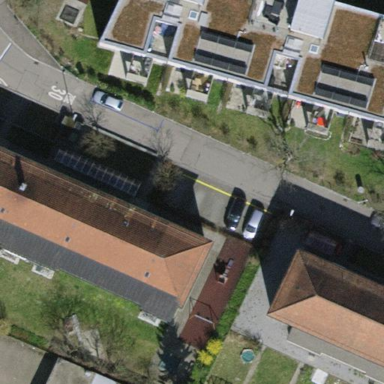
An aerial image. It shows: View of apartment building.